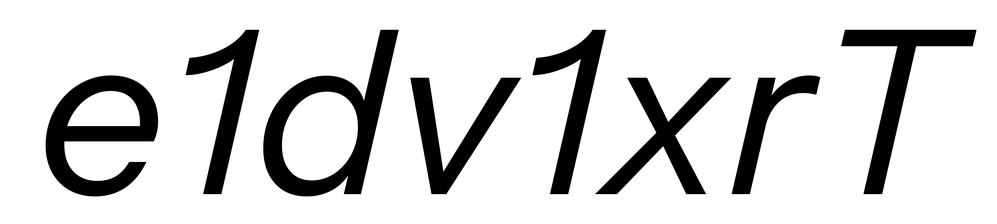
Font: InstrumentSans-Italic_Italic